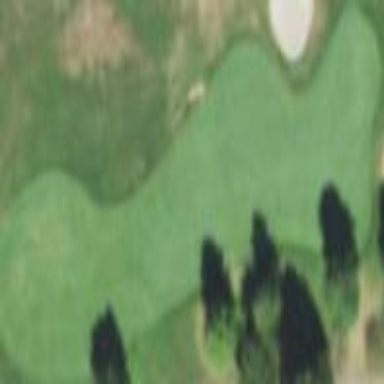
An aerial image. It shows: Golf fairway surrounded by grass.